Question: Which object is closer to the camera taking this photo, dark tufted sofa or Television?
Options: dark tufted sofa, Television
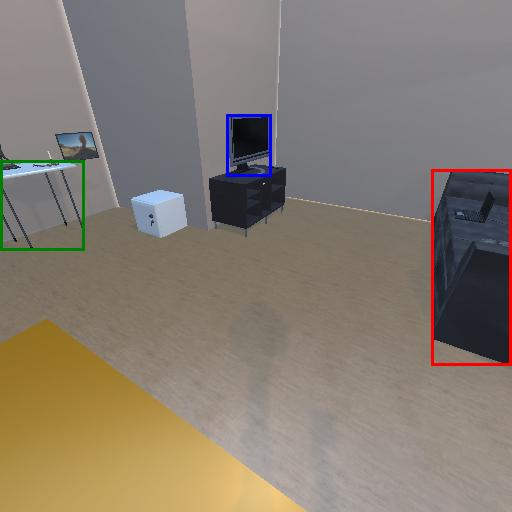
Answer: dark tufted sofa